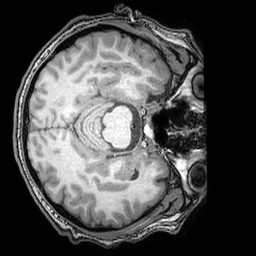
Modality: T1w
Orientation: axial
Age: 23
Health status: ill
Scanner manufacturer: philips
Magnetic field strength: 3 T
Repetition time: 0.007 s
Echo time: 0.003501 s